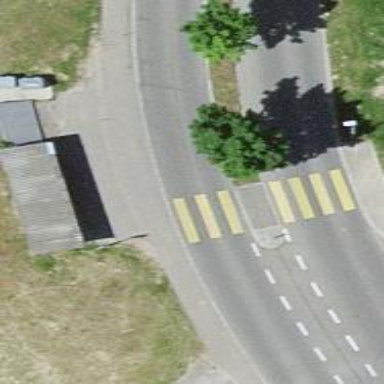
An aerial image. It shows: Zebra crossing on the road.